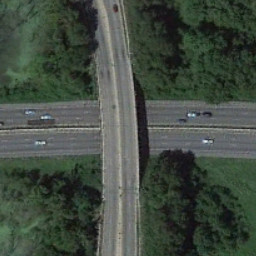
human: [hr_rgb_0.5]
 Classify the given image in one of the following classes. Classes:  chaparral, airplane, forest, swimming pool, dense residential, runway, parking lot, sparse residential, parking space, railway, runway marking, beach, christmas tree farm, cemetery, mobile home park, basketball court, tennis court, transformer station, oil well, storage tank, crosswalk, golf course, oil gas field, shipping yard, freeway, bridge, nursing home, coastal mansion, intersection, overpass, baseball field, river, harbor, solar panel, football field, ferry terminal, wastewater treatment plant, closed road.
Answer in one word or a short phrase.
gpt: overpass